Field crop: tomato
Growth stage: 1
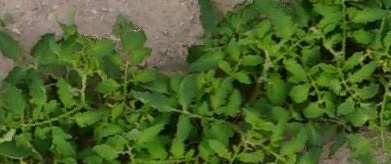
Species: tomato